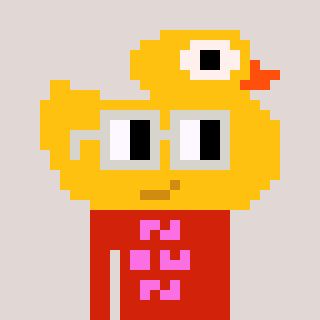
a pixel art character with square light gray glasses, a ducky-shaped head and a red-colored body on a warm background